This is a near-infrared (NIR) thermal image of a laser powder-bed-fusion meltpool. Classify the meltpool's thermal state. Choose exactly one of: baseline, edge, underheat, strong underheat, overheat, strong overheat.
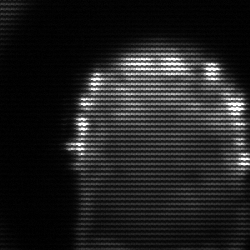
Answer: baseline